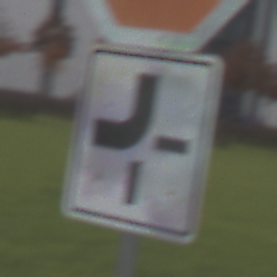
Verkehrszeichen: VerlaufVorfahrtsstrasse2
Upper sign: Stop
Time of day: Midday
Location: Outdoor (Suburban)
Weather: Overcast
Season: NotSpecified
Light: Natural